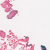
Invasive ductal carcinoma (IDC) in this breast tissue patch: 0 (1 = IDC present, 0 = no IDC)